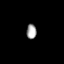
Tissue: prostate
Cell type: T cells
Senescence score: 0.3554
Nuclear area (px): 146
Mean DAPI intensity: 162.555